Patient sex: M
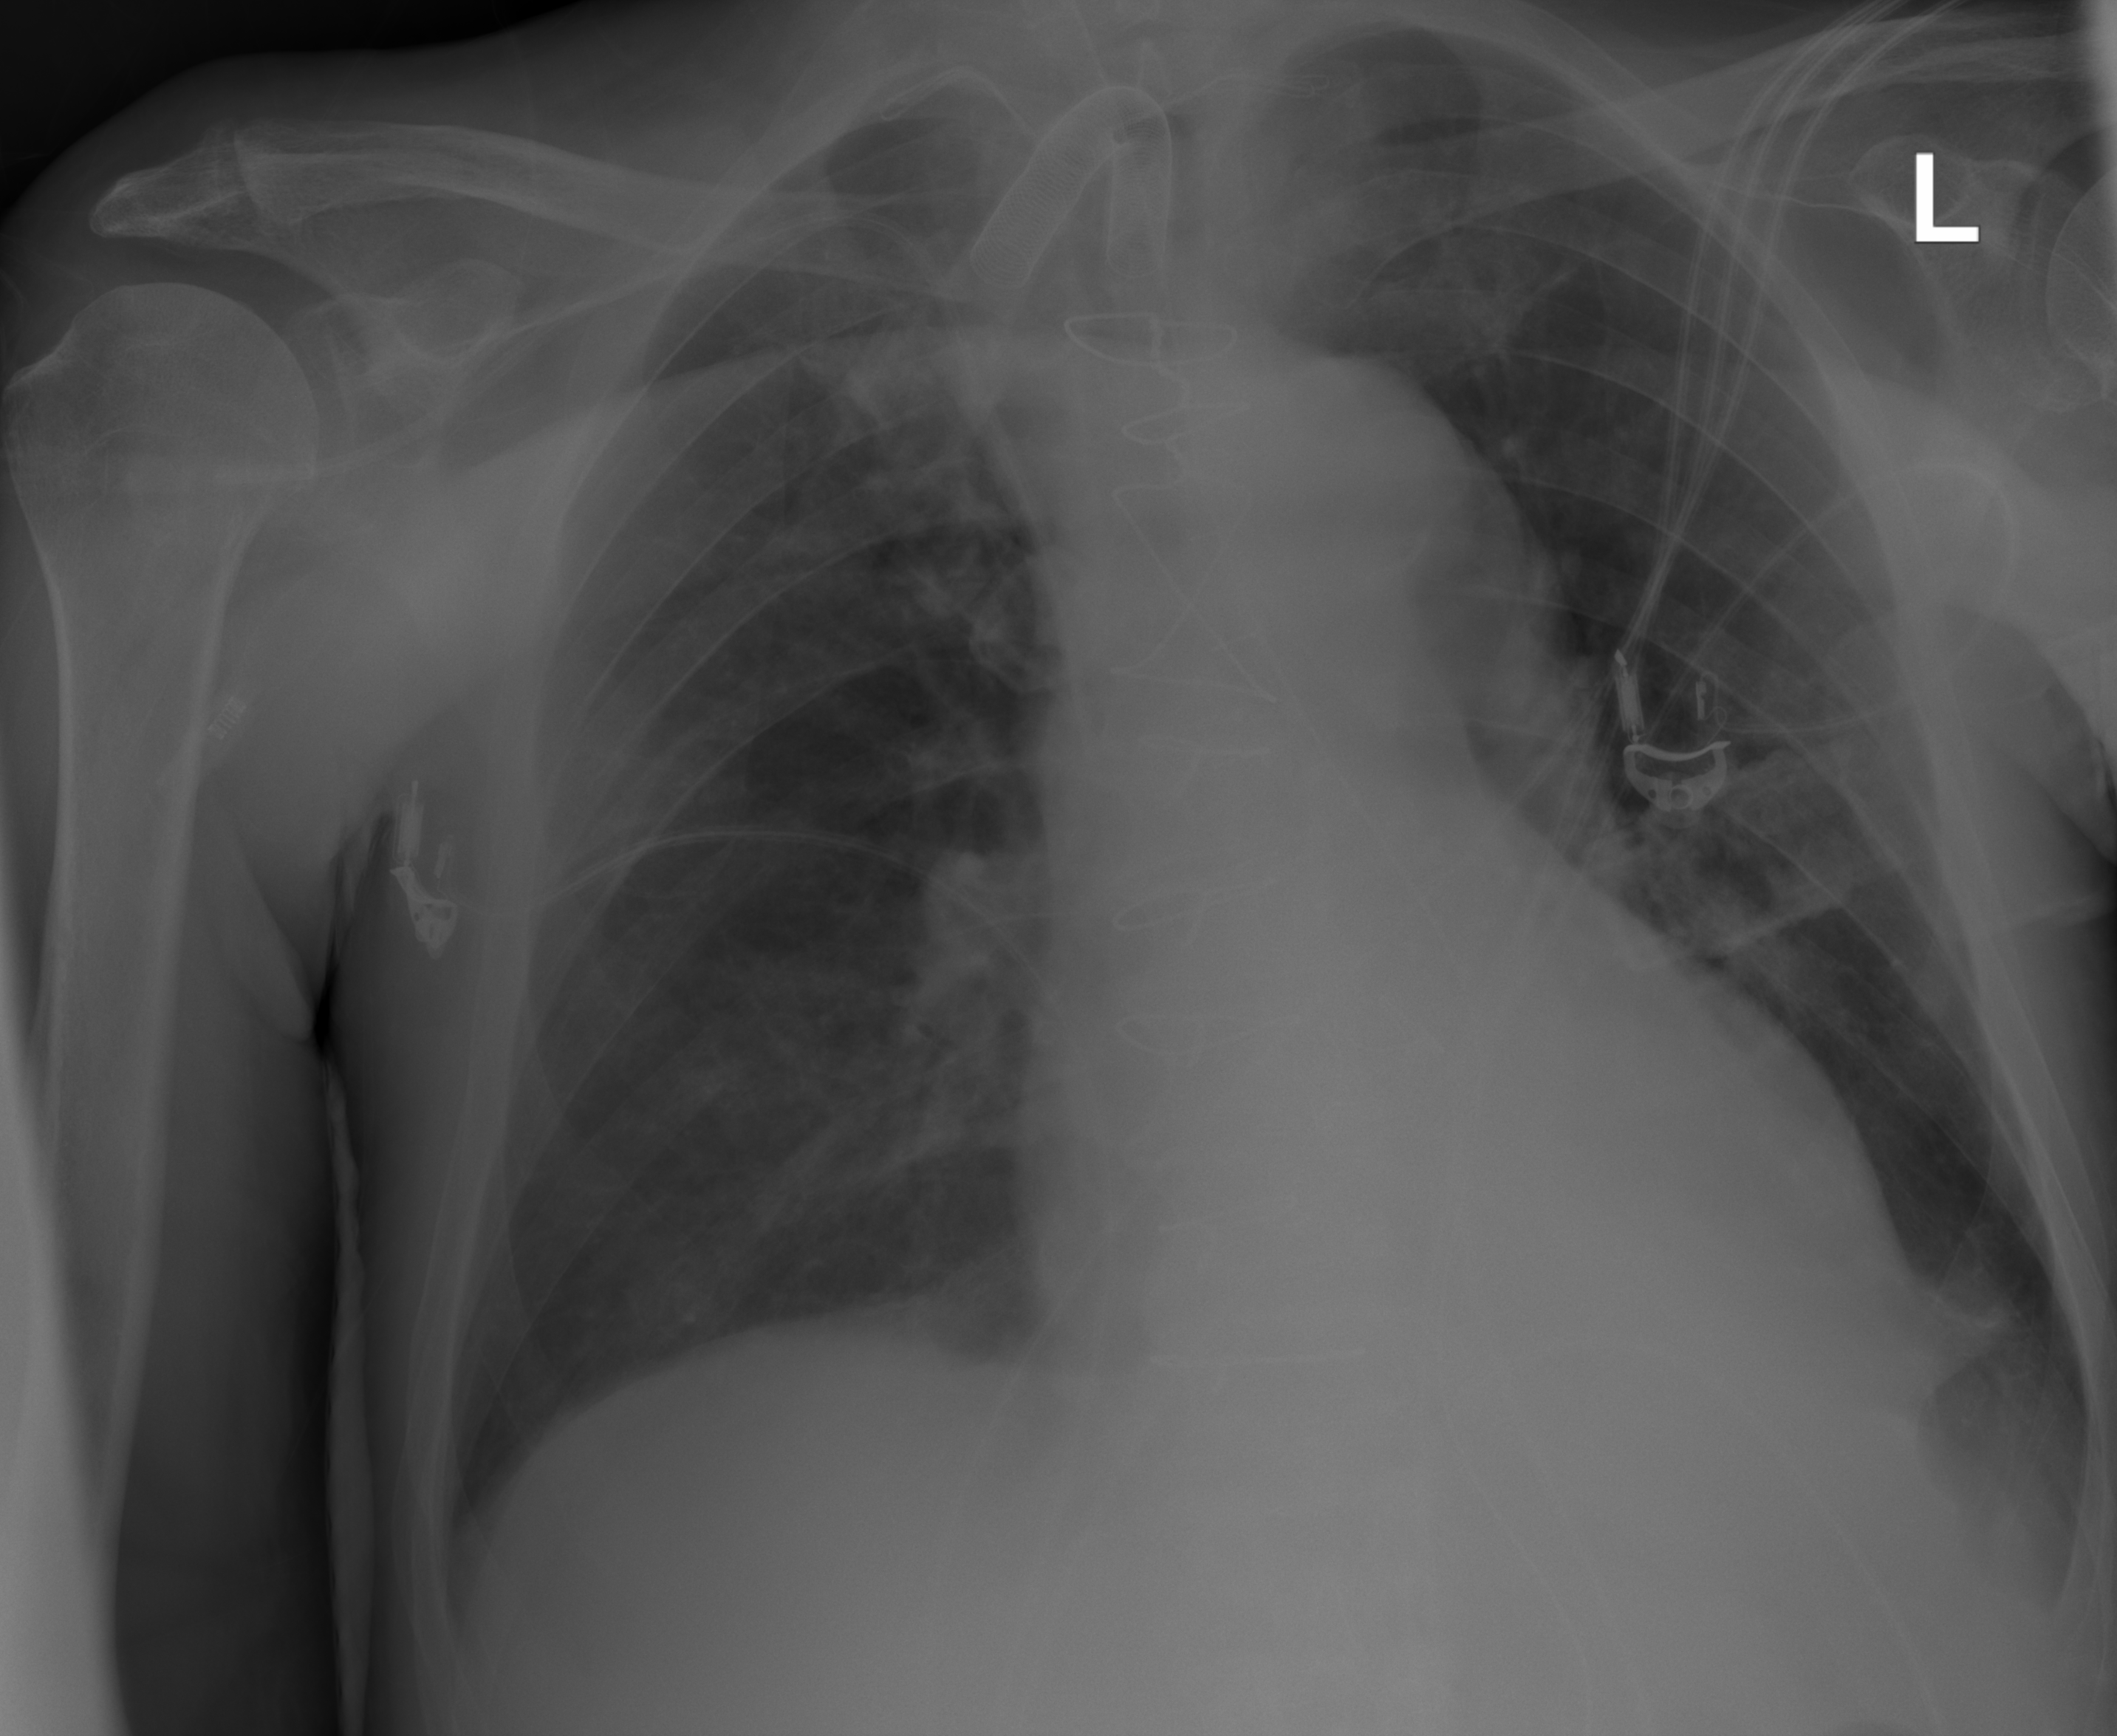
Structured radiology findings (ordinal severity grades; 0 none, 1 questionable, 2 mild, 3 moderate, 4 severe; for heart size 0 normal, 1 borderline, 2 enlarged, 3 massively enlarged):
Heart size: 1
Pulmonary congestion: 0
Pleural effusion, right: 0
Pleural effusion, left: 1
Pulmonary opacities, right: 0
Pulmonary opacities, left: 0
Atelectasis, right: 0
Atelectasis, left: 2